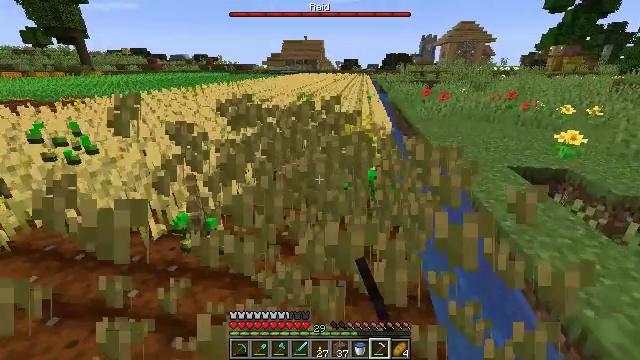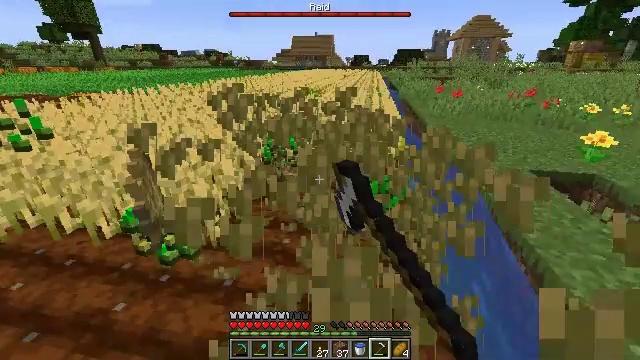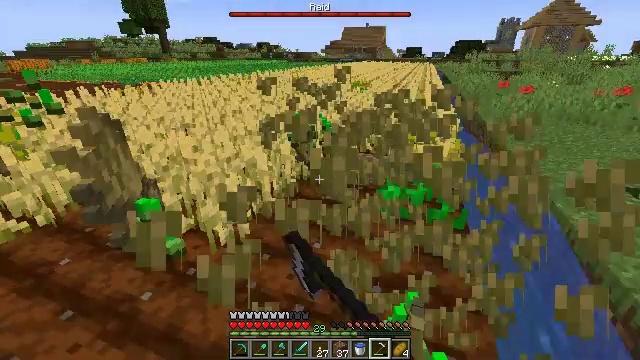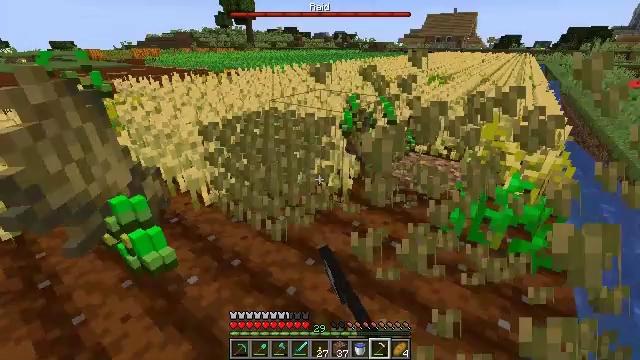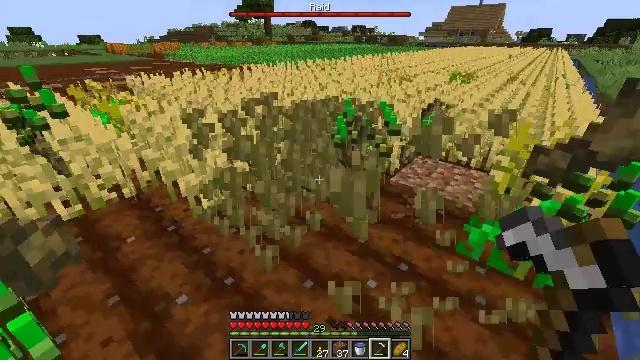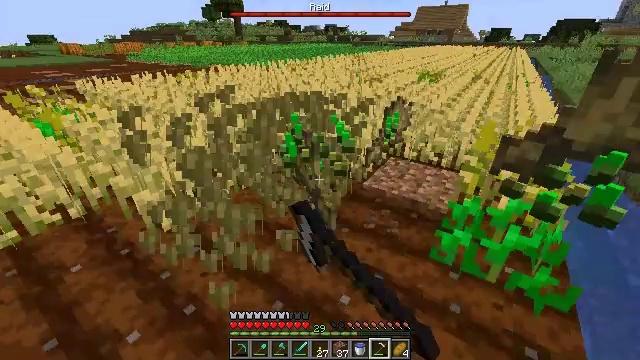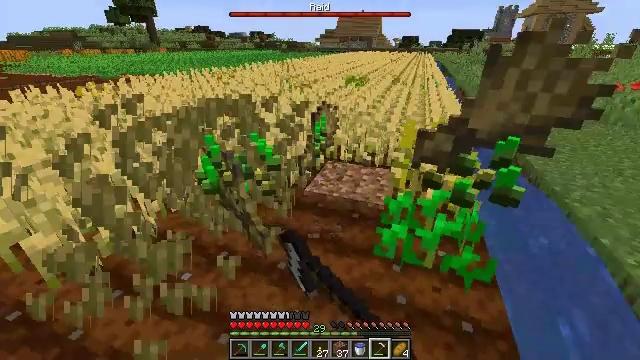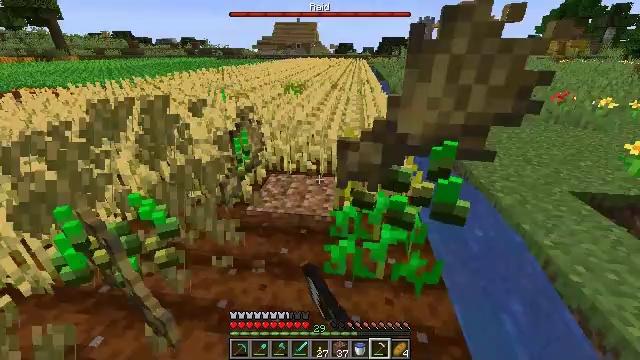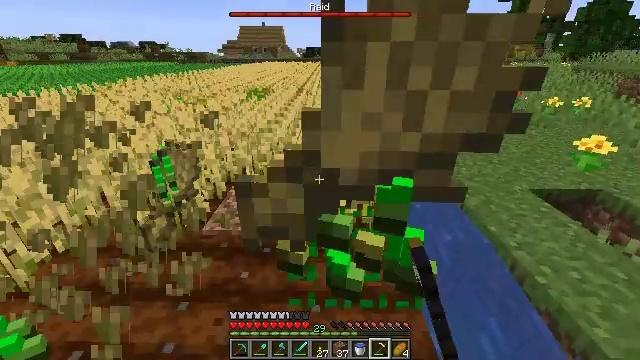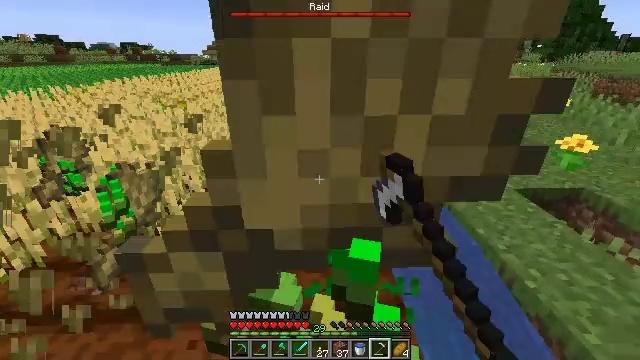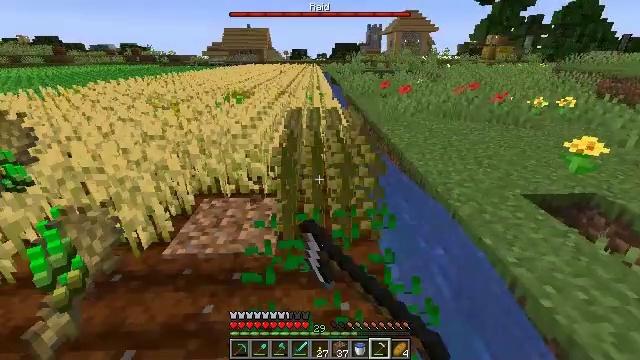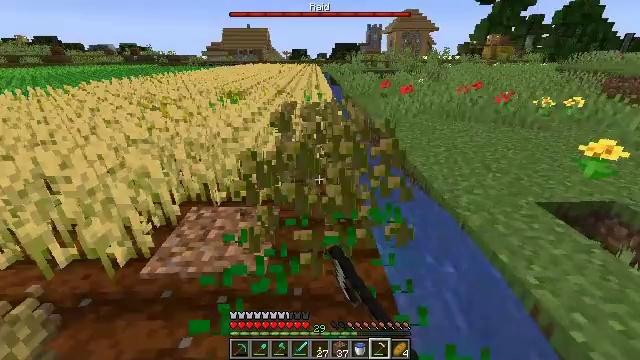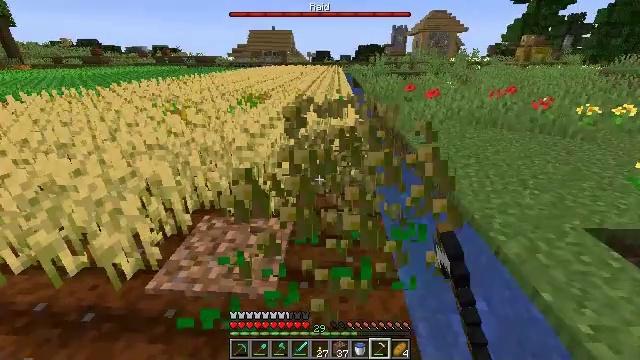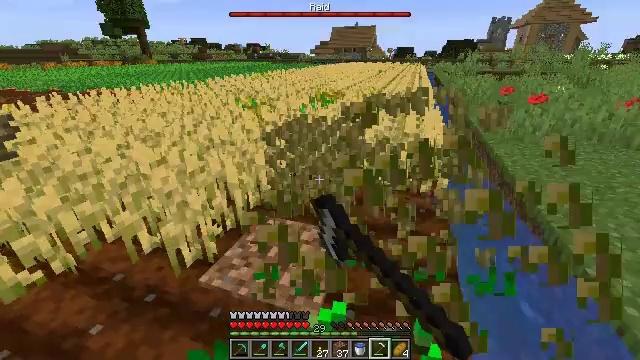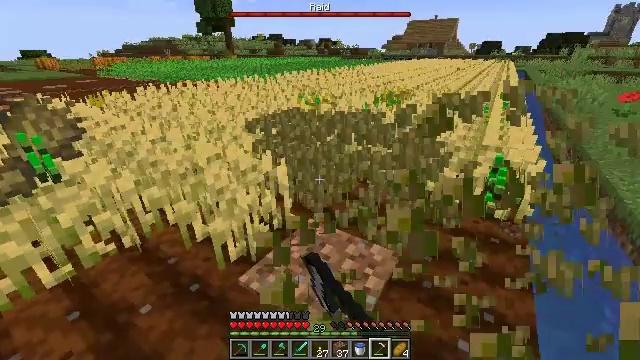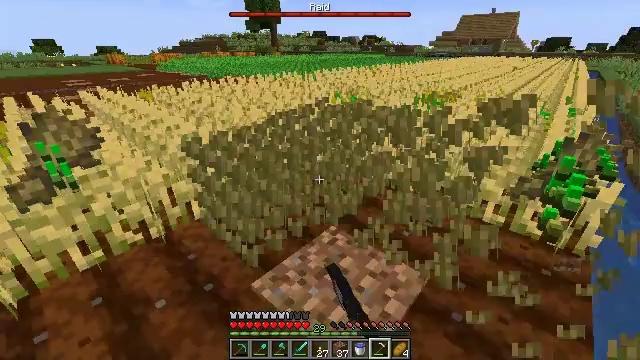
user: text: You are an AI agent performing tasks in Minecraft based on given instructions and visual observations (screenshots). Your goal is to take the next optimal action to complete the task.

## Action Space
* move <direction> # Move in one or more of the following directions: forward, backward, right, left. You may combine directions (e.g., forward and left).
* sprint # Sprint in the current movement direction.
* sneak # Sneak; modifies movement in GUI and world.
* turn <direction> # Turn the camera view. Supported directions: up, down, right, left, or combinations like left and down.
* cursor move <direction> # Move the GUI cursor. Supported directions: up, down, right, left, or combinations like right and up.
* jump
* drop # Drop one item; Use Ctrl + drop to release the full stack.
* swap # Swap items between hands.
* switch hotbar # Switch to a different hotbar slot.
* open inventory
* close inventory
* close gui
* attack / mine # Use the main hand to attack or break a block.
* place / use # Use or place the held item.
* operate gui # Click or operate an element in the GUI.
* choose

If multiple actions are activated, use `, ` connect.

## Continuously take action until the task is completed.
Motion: motion action
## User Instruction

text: Gather wheat by left-clicking on it.
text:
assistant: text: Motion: move forward, turn left, attack / mine
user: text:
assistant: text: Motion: move forward, turn left and down, attack / mine
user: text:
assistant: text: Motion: move forward, turn left and down, attack / mine
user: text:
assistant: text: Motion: move forward and move right, turn left, attack / mine
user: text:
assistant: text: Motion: move forward and move right, turn right, attack / mine
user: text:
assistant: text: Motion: move forward and move right, turn right and up, attack / mine
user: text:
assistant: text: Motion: move forward and move right, turn right and up, attack / mine
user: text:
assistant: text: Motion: move forward and move right, turn right, attack / mine
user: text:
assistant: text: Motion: move forward, turn right, attack / mine
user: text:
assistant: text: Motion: move forward, attack / mine
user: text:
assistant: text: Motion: move forward, attack / mine
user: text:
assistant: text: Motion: move forward, turn left, attack / mine
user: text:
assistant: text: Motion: move forward, turn left, attack / mine
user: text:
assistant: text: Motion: move forward, turn left, attack / mine
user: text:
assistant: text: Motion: move forward and move right, turn left, attack / mine
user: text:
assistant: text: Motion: move forward and move right, turn left, attack / mine
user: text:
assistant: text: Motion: move forward and move right, attack / mine
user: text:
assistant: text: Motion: move forward and move right, turn right, attack / mine
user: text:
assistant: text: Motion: move forward and move right, turn right and up, attack / mine
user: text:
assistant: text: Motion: move forward and move right, turn right, attack / mine
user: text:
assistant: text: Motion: move forward, turn right, attack / mine
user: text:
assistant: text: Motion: move forward, attack / mine
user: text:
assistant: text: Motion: move forward, turn left, attack / mine
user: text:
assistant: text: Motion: move forward, turn left
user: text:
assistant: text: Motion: turn left and down
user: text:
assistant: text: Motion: move left, turn left and down
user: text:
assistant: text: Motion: no_op